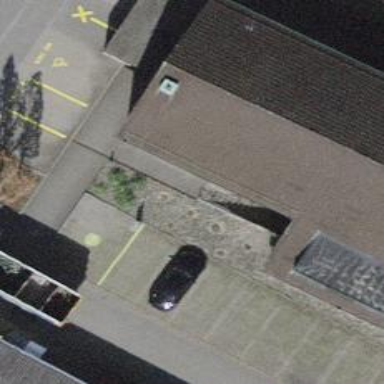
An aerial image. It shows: Charging station.